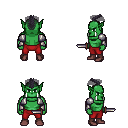
a pixel art fantasy rpg character, male body template, orc, green skin, steel arm armor, red pants, raven short mohawk hairstyle, maroon shoes, dagger, four views (front, back, left, right), 2x2 character sprite sheet, small pixel art, hard edges, no anti-aliasing